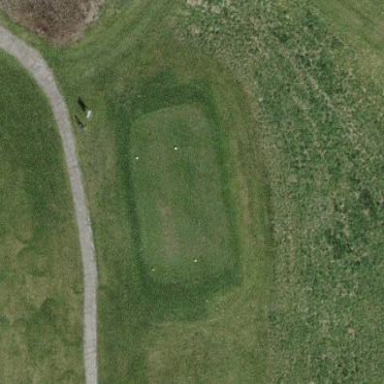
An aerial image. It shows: Grassy area designated as golf tee.